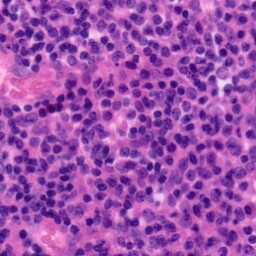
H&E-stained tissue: Tonsil